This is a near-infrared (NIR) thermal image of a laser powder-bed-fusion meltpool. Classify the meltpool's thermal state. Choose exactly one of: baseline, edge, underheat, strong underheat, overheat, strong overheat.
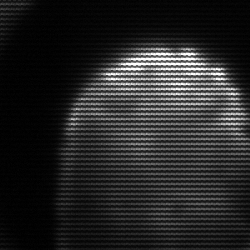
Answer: edge